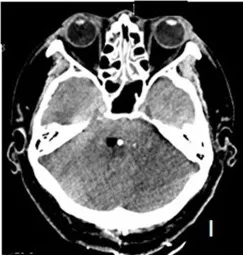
Complete removal of hemorrhage was achieved, as confirmed by the post-op CT scan image.
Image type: radiology (ct)